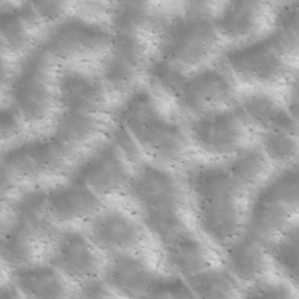
Label: non_frost